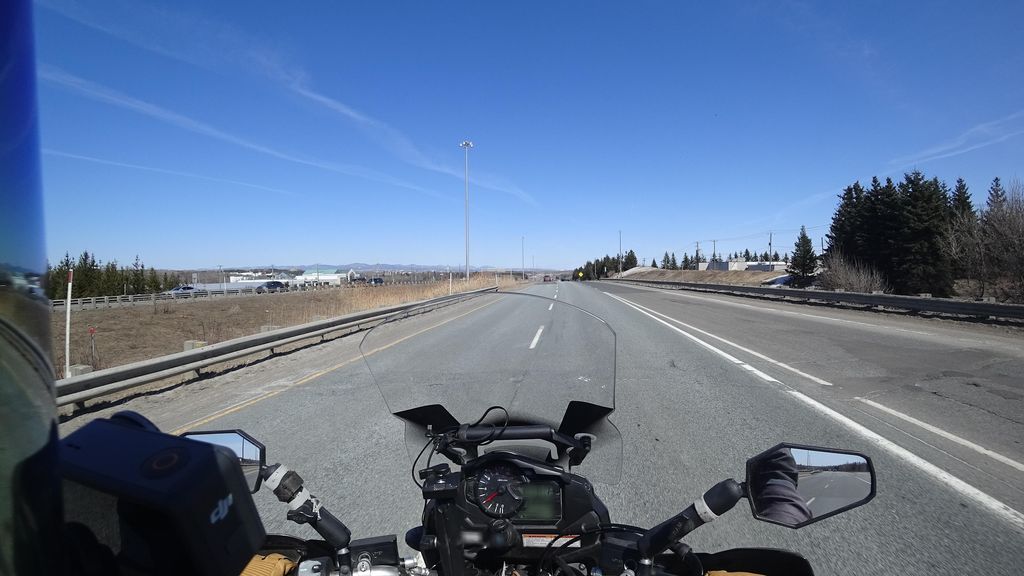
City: quebec_city